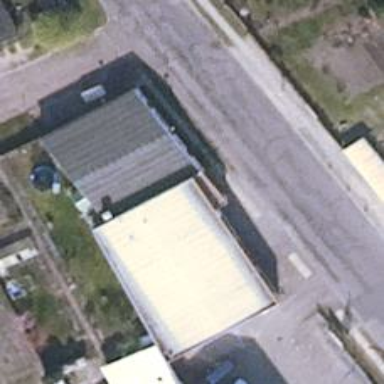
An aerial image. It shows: Building that houses car repair shop.